Question: I have been looking for several answers around the web and here, but I could not find one that solved my problem.
I am making several JQuery ajax calls to the same PHP script. In a first place, I was seeing each call beeing executed only after the previous was done. I changed this by adding 'session_write_close()' to the beginning of the script, to prevent PHP from locking the session to the other ajax calls. I am not editing the $_SESSION variable in the script, only reading from it.
Now the behaviour is better, but instead of having all my requests starting simultaneously, they go by block, as you can see on the image:

What should I do to get all my requests starting at the same moment and actually beeing executed without any link with the other requests ?
For better clarity, here is my js code:
'''
var promises = [];
listMenu.forEach(function(menu) {
var res = sendMenu(menu);//AJAX CALL
promises.push(res);
});
$.when.apply(null, promises).done(function() {
$('#ajaxSpinner').hide();
listMenu = null;
});
'''
My PHP script is just inserting/updating data, and start with:
'''
<?php
session_start();
session_write_close();
//execution
'''
I guess I am doing things the wrong way. Thank you in advance for you precious help !!
Thomas
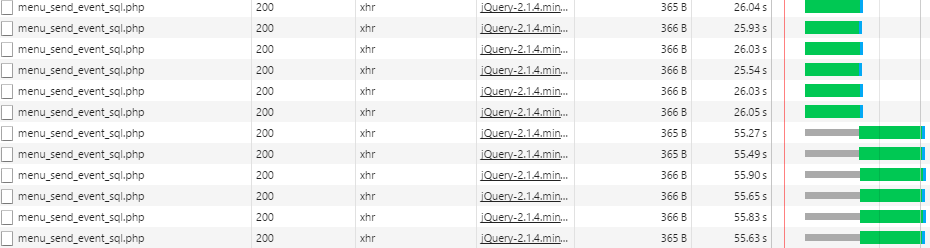
Answer: This is probably a browser limitation, there is a maximum number of concurrent connections to a single server per browser instance. In Chrome this has been 6, which reflects the size of the blocks shown in your screenshot. Though this is from 09, I believe it's still relevant: <URL>